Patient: sex F, age 62
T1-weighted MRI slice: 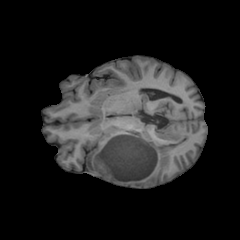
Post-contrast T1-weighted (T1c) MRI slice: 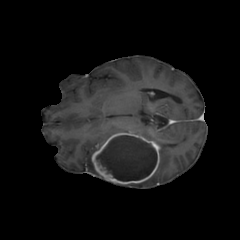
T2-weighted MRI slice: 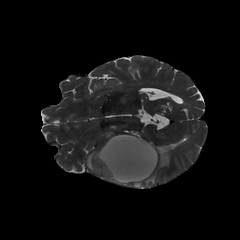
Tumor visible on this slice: yes
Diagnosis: Glioblastoma, IDH-wildtype
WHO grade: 4